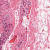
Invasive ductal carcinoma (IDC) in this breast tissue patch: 0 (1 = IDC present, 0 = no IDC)